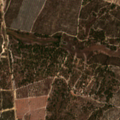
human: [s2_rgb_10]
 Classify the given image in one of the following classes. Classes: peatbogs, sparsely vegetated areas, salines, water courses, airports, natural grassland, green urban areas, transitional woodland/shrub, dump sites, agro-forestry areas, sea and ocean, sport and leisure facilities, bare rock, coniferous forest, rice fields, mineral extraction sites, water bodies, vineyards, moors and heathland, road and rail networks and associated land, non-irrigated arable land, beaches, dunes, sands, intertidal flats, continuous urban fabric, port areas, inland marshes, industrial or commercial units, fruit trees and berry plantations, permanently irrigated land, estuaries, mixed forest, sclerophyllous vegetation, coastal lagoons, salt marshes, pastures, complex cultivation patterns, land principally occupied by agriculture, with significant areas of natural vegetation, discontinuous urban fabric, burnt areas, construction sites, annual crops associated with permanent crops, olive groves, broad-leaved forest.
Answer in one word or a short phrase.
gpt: complex cultivation patterns, broad-leaved forest, coniferous forest, mixed forest, transitional woodland/shrub